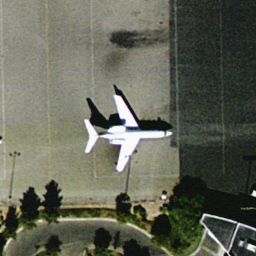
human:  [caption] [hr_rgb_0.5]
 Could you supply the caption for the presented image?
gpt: An airplane is stopped at the airport .

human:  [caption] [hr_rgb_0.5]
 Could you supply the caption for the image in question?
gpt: A white airplane is stopped at the airport .

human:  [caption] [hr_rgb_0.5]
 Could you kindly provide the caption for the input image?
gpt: A white airplane is stopped at the airport with some trees beside it .

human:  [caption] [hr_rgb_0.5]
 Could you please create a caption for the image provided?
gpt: There is an airplane at the airport .

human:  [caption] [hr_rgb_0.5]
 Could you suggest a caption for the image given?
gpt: A white airplane is stopped at the airport with some trees beside it .